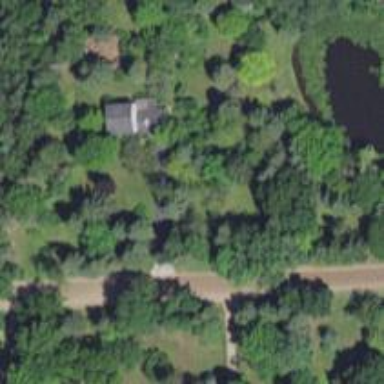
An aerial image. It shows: Driveway leading to service road.